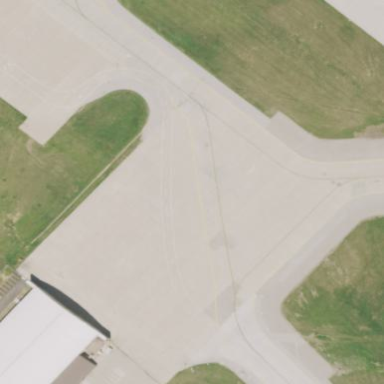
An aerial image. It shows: Apron at the airport.